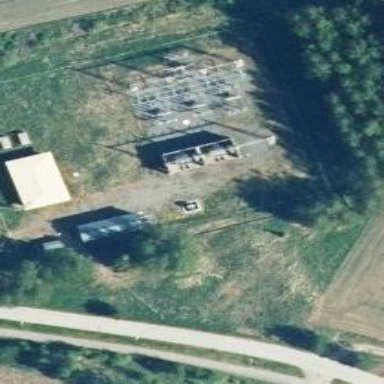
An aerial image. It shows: Distribution level power substation enclosed by fence.